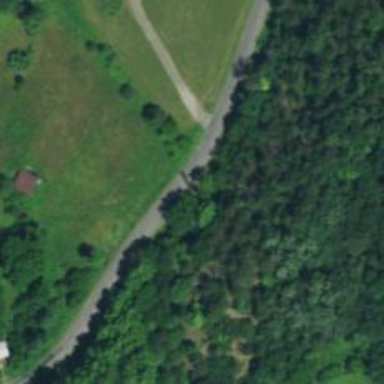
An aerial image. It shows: Culvert tunnel passing over brook.